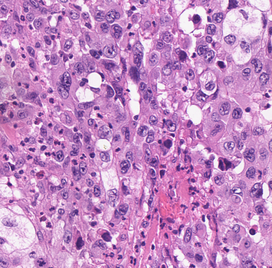
Tumor epithelial tissue: yes
Tumor-associated stroma tissue: yes
Normal tissue: no